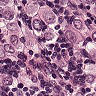
Metastatic tissue present: yes